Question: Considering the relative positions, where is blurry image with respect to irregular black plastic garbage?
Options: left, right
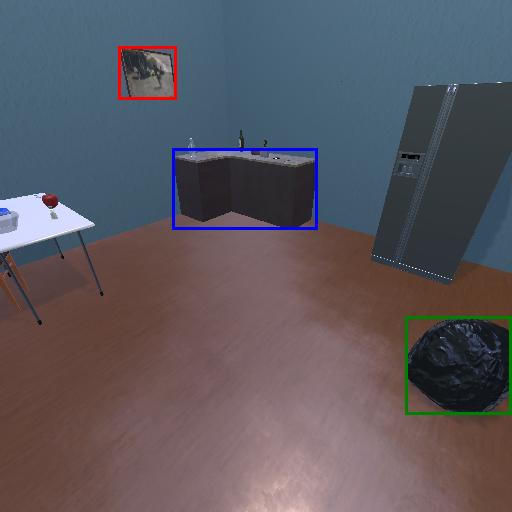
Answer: left